Question: I'm having a problem with texturing objects in OpenGL using texture atlases, I'm creating a 2d game and I know how to texture a POT bitmap to an object but, I can't seem to find a tutorial in converting my code to use a texture atlas for performance reasons, here is my code for my current working object creation and texturing implementation.
'''
public void createTexture(Bitmap bmp, GL10 gls, int texturename)
{
this.gl = (GL11) gls;
this.TextureName = texturename;
bombBmp = bmp;
VertexBuffer = null;
TextureBuffer = null;
IndexBuffer = null;
ByteBuffer byteBuffer = ByteBuffer.allocateDirect(12 * 4);
byteBuffer.order(ByteOrder.nativeOrder());
VertexBuffer = byteBuffer.asFloatBuffer();
VertexBuffer.put(new float[] { 0, 0, 0.0f, 0, -h, 0.0f, w, 0, 0.0f, w, -h, 0.0f });
VertexBuffer.position(0);
byteBuffer = ByteBuffer.allocateDirect(8 * 4);
byteBuffer.order(ByteOrder.nativeOrder());
TextureBuffer = byteBuffer.asFloatBuffer();
TextureBuffer.put(new float[] { 0.0f, 0.0f, 0.0f, 1.0f, 1.0f, 0.0f, 1.0f, 1.0f });
TextureBuffer.position(0);
byteBuffer = ByteBuffer.allocateDirect(6 * 2);
byteBuffer.order(ByteOrder.nativeOrder());
IndexBuffer = byteBuffer.asShortBuffer();
IndexBuffer.put(new short[] { 0, 1, 2, 1, 3, 2 });
IndexBuffer.position(0);
gl.glBindTexture(GL10.GL_TEXTURE_2D, this.TextureName);
gl.glTexParameterf(GL10.GL_TEXTURE_2D, GL10.GL_TEXTURE_MIN_FILTER, GL10.GL_LINEAR);
gl.glTexParameterf(GL10.GL_TEXTURE_2D, GL10.GL_TEXTURE_MAG_FILTER, GL10.GL_LINEAR);
gl.glTexParameterf(GL10.GL_TEXTURE_2D, GL10.GL_TEXTURE_WRAP_S, GL10.GL_CLAMP_TO_EDGE);
gl.glTexParameterf(GL10.GL_TEXTURE_2D, GL10.GL_TEXTURE_WRAP_T, GL10.GL_CLAMP_TO_EDGE);
GLUtils.texImage2D(GL10.GL_TEXTURE_2D, 0, bombBmp, 0);
bombBmp.recycle();
bombBmp = null;
}
'''
I generate my Texturename from genTexture and pass the POT bitmap to this function
'''
gl.glGenTextures(1, textures, 0);
bomb.createTexture(bombBmp, gl, textures[0]);
'''
here's my supposed texture bitmap

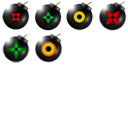
Answer: Responding to your comment, you don't bind subImages. glTexSubImage is only used for replacing pixels in a stored texture. If your bitmap already exists as an atlas as you've shown, then you just load the whole texture via glTexImage2d and bind it.
If you want to access a particular part of that image (say the yellow circle bomb 3rd from the left on the first line), then you just modify the texture coordinates that you use to access it. If that circle was in its own image you would just use (0,0) to (1,1) coordinates, but because it is part of another image you have to select just a specific part of it. In your picture there it would have texcoords of:
'''
(.50,.75) //bottom left
(.75,.75) //bottom right
(.75,1.0) //top right
(.50,1.0) //top left
'''
If you draw a quad with these texcoords it should look exactly as if the yellow circle bomb had its own image, but you don't have to keep rebinding textures all the time (hence the performance increase).